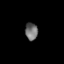
Tissue: prostate
Cell type: T cells
Senescence score: 0.2841
Nuclear area (px): 213
Mean DAPI intensity: 109.432